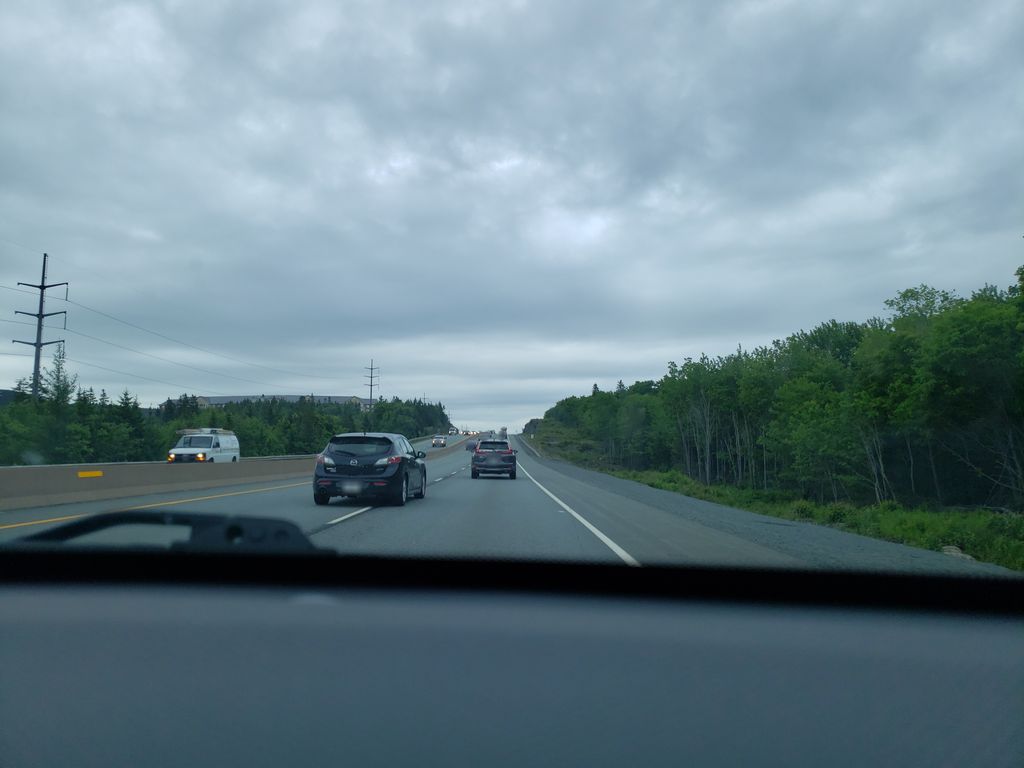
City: halifax